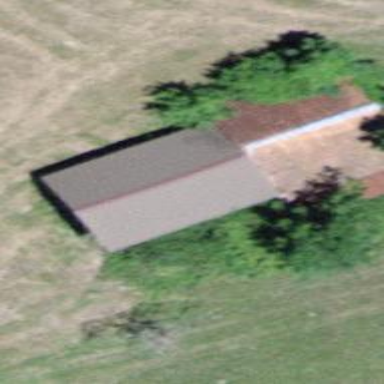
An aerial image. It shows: Barn.